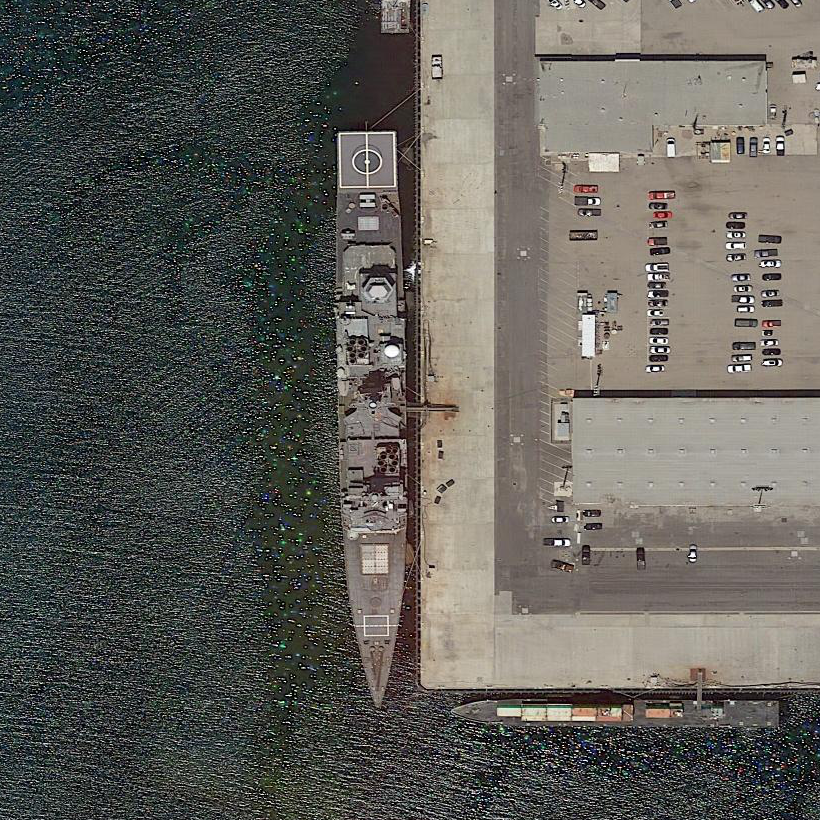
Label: cruiser